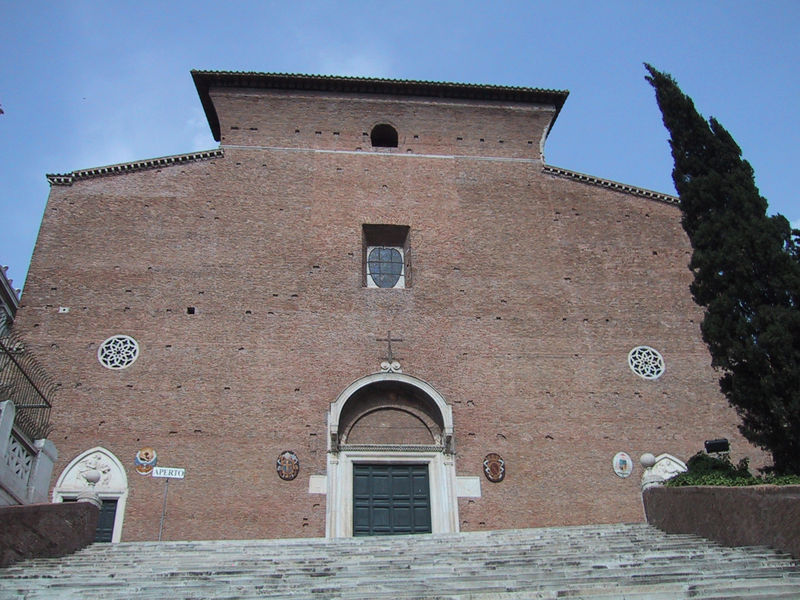
Titel: Rom, S. Maria in Aracoeli
Standort: Rom, S. Maria in Aracoeli (EU - I - Latium)
Schlagwörter: baum, tür, gebäude, architektur, kirche, bogen, ziegel, treppe, arch, arches, architecture, blue, church, red, religious, stair, stairs, steps, white, window, black, gray, green, old, wall, windows, brown, perspective, stufen, foto, kreuz, portal, flower, sky, stone, tree, building, roof, trees, vorderansicht, grass, entrance, color, cross, photo, door, fence, italy, doors, brick, bricks, eingangstür, religion, runde fenster, rose, crucifix, kirchenportal, simple, doorway, photograph, photography, chapel, sign, planting, rose window, panel, lreus, monastry, aperto, roofline, ste[s, secure, 벽돌로 만들어진 커다란 교회 같은 건물이 가운데에 크게 보인다., 건물 앞에는 대리석 계단이 있다., 오른쪽편에는 나무가 있다